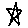
Label: star